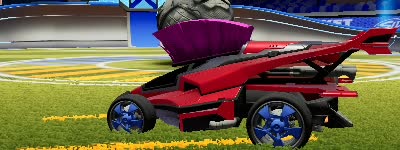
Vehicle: aftershock